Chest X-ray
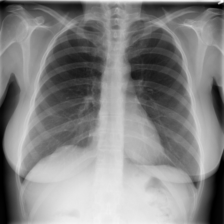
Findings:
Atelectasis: negative
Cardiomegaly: negative
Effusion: negative
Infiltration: negative
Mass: negative
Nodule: negative
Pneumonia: negative
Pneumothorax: negative
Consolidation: negative
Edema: negative
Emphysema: negative
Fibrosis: negative
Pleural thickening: negative
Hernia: negative